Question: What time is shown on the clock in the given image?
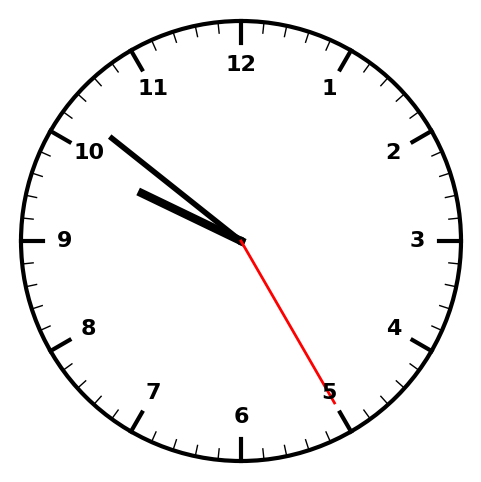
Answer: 09:51:25